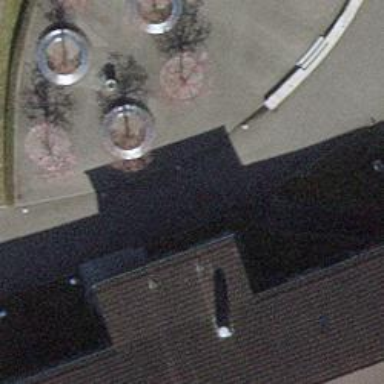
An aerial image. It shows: Bench.